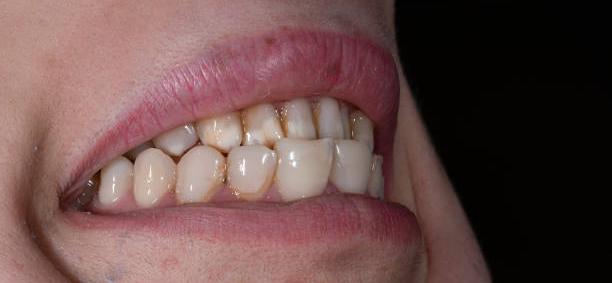
Condition: Calculus